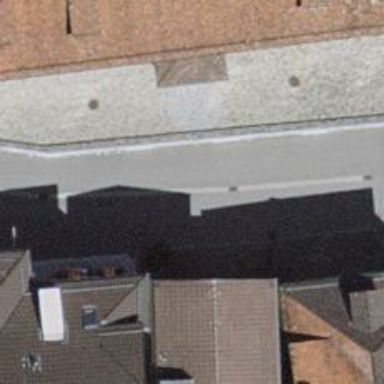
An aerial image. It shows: Pedestrian path with asphalt surface.